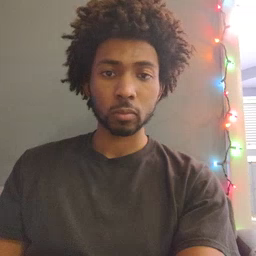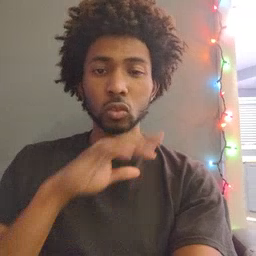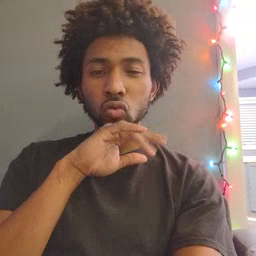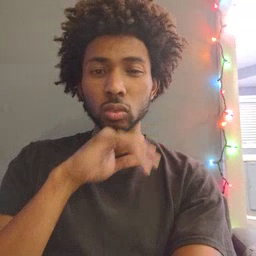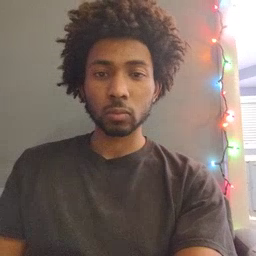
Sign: dirty